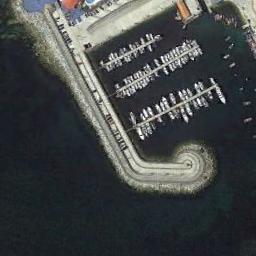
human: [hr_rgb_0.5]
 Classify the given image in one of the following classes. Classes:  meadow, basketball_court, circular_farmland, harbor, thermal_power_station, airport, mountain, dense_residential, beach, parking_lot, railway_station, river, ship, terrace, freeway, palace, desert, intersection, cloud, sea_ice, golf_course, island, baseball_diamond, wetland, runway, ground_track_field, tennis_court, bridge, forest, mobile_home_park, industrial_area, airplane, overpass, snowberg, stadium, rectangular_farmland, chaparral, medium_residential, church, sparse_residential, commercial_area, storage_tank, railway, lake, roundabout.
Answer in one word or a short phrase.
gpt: harbor